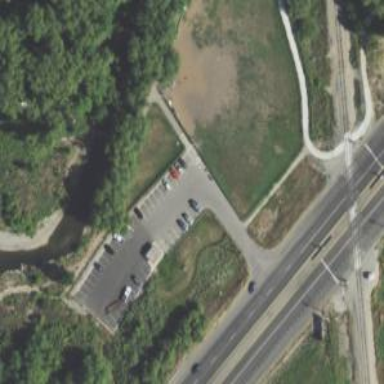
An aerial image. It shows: Footway.